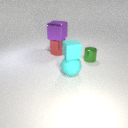
large purple metal cube behind small cyan rubber cube